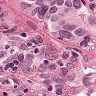
Metastatic tissue present: yes